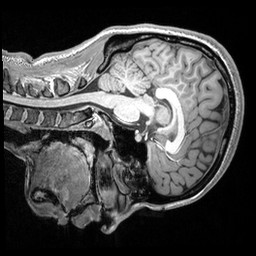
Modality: T1w
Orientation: sagittal
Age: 23
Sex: female
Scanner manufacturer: siemens
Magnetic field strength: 3 T
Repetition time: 2.53 s
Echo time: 0.00298 s